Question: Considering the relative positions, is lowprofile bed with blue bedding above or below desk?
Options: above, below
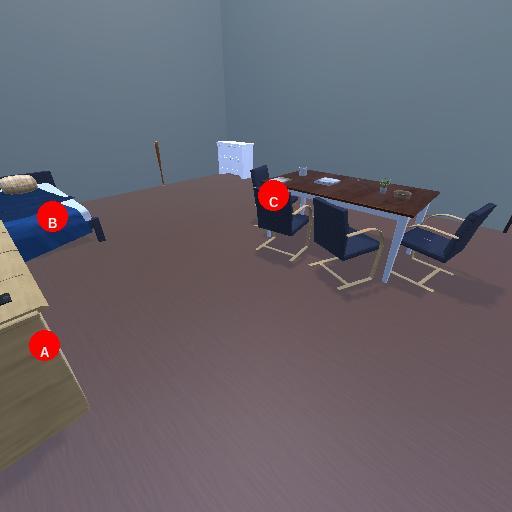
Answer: above